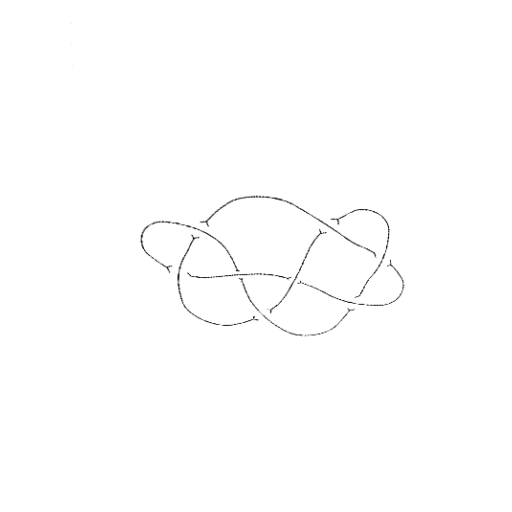
Crossing number: 8